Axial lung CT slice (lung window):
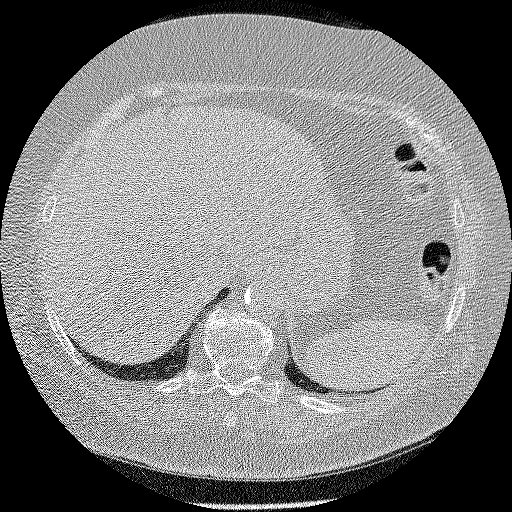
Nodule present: no